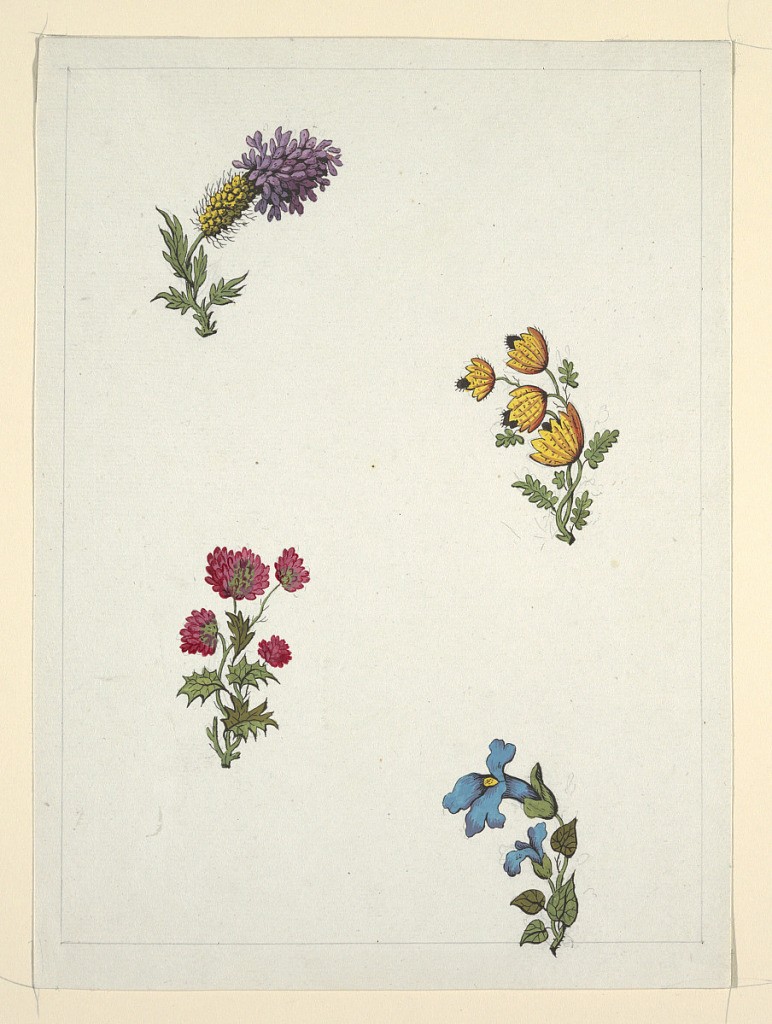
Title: Drawing
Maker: Louis-Albert DuBois, Swiss, 1752–1818
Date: ca. 1801
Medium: Graphite and graphtie on laid paper
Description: Upper left, yellow and violet flower; upper right, four yellow and black flowers; lower left, red clover-like flower; lower right, two blue flowers.  Ruled border line in pencil.